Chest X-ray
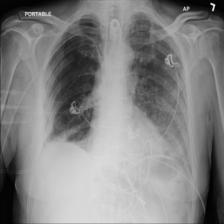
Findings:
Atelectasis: negative
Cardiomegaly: negative
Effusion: negative
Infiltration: negative
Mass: negative
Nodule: negative
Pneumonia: negative
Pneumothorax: positive
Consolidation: negative
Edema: negative
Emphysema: negative
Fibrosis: negative
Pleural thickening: negative
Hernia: negative